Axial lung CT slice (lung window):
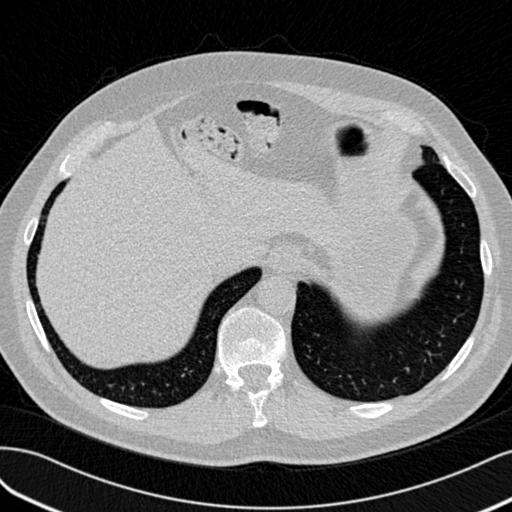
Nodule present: no